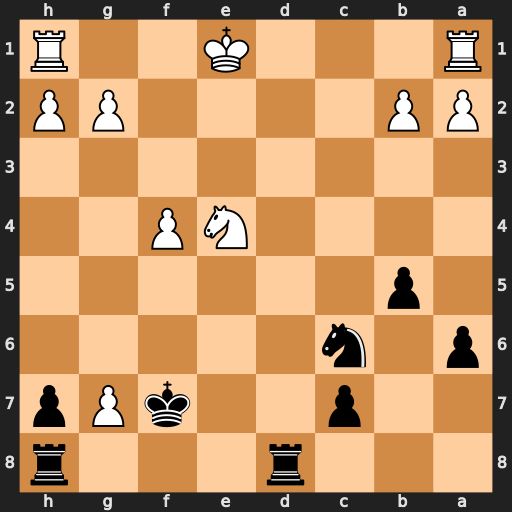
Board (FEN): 3r3r/2p2kPp/p1n5/1p6/4NP2/8/PP4PP/R3K2R
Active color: b
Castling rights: KQ
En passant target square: -
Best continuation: Rhe8 O-O Rxe4